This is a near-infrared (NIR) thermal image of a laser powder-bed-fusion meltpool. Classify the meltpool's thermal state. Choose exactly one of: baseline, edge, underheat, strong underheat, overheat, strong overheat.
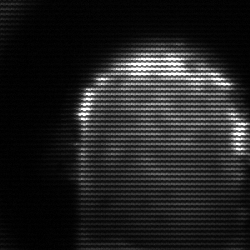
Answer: baseline